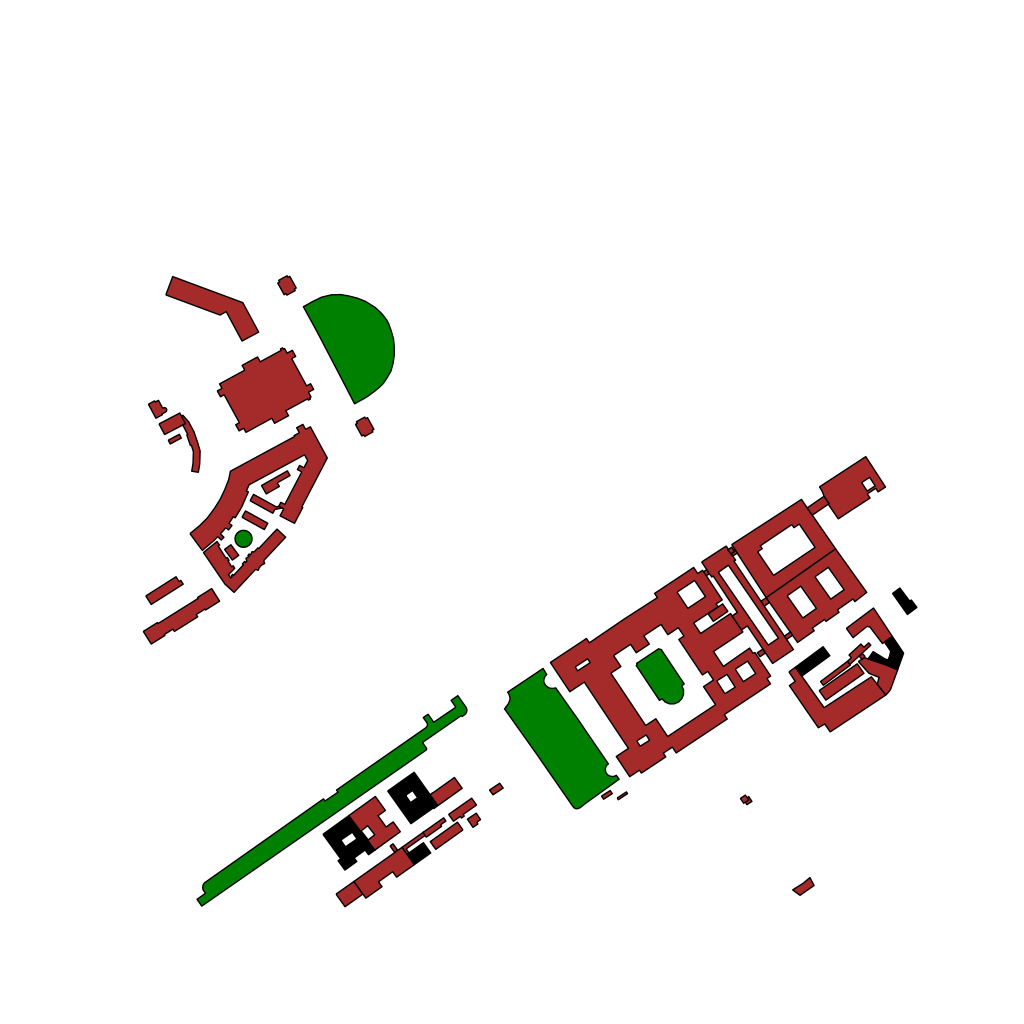
Tags: overhead vector_map, business, recreation, residential, special, historical, individual_rise, low_rise, medium_rise, density_1, Building, Facility, Park, 1.0 km²